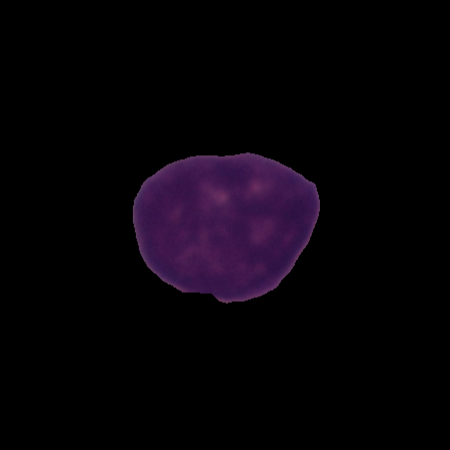
Label: cancer